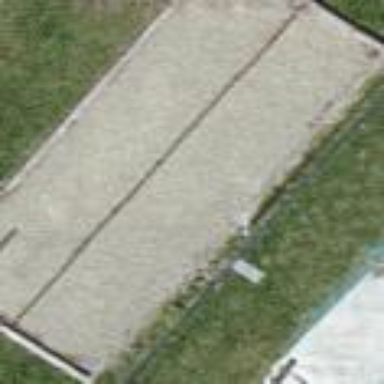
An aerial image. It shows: Pitch with fine gravel surface for playing boules.